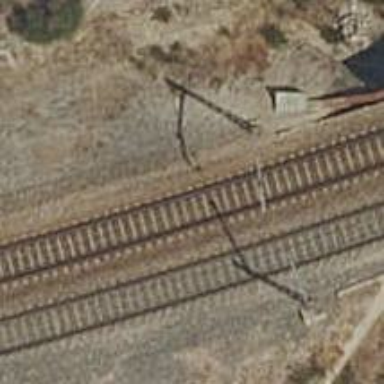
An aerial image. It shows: Railway bridge with electrified contact lines.